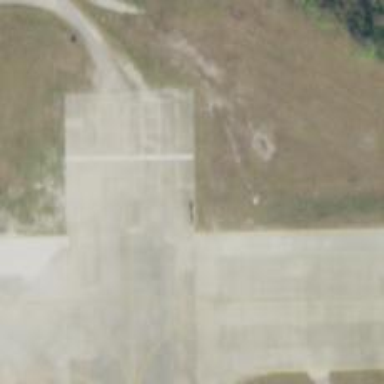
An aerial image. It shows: Asphalt apron at the airport.